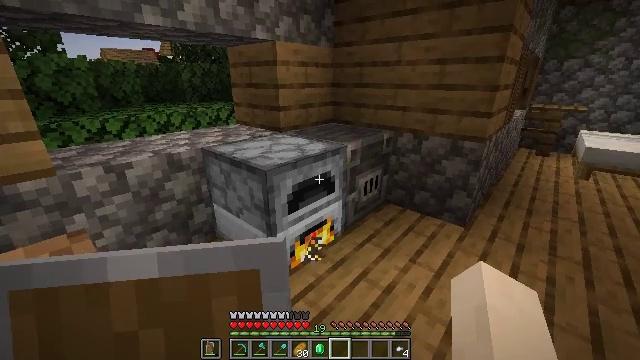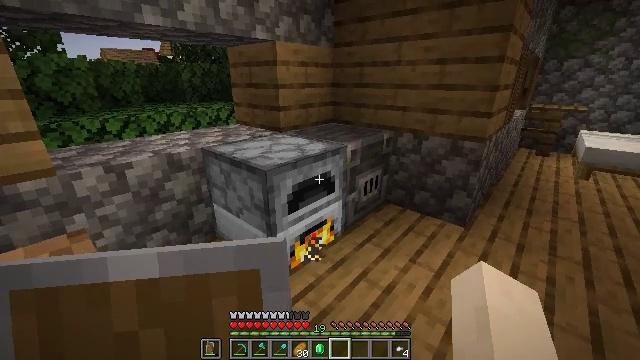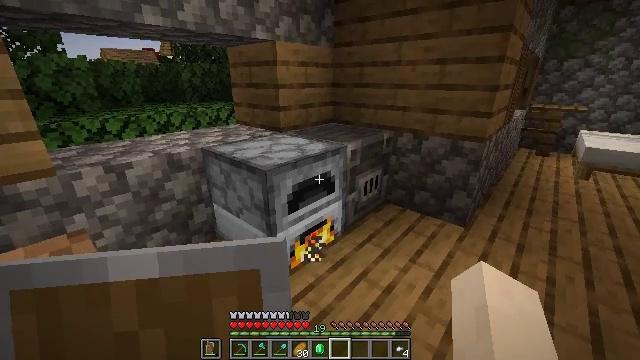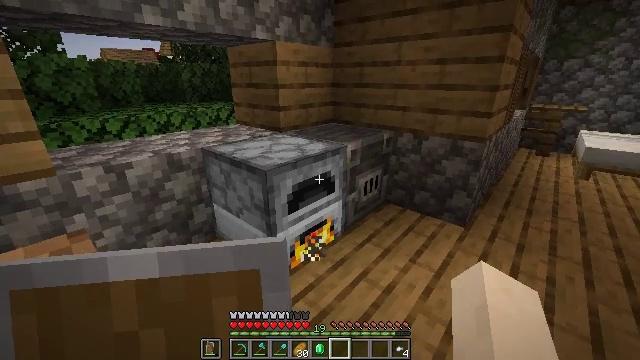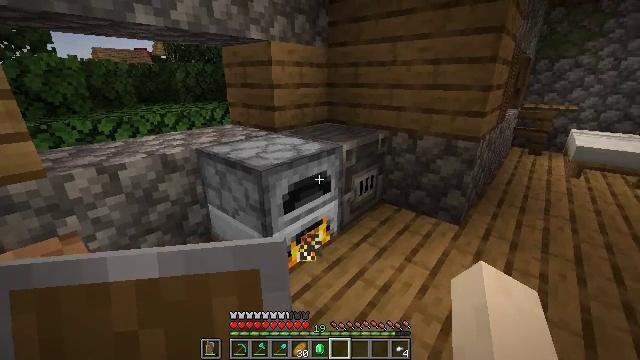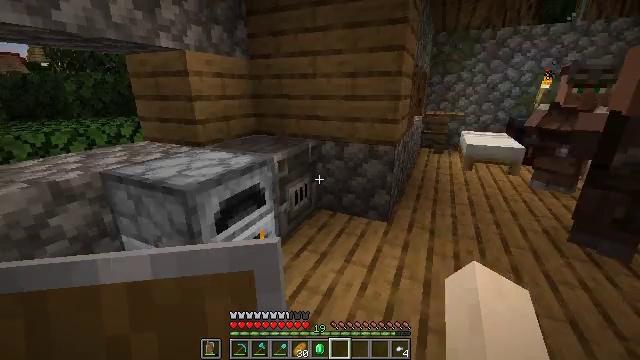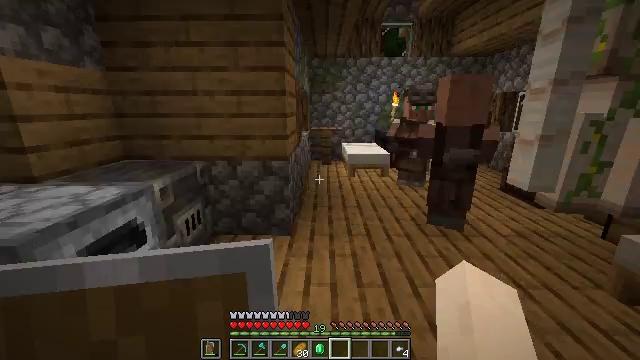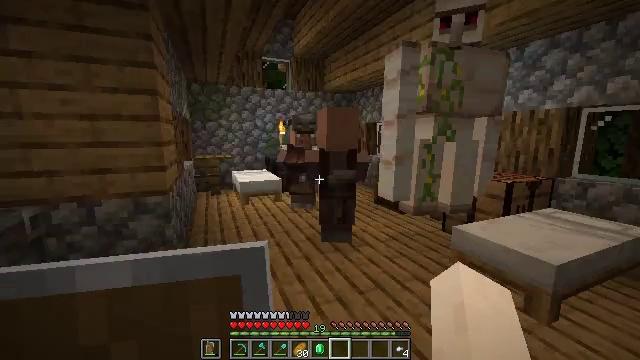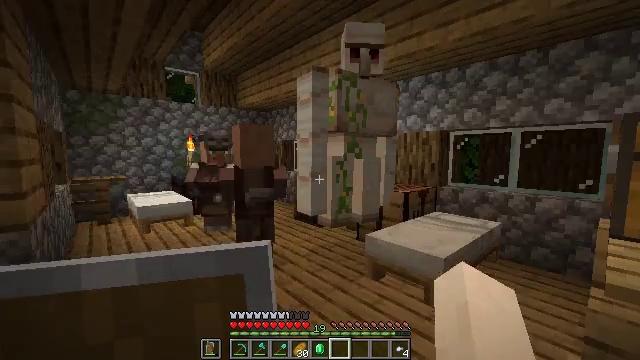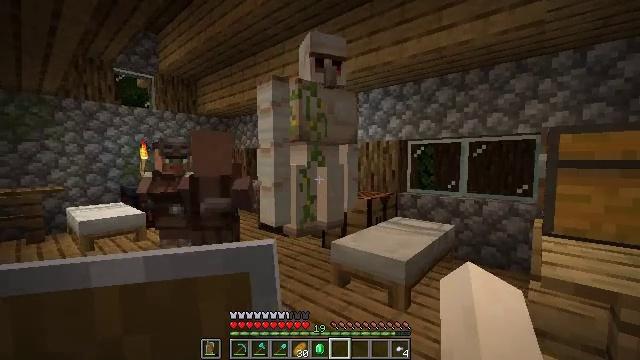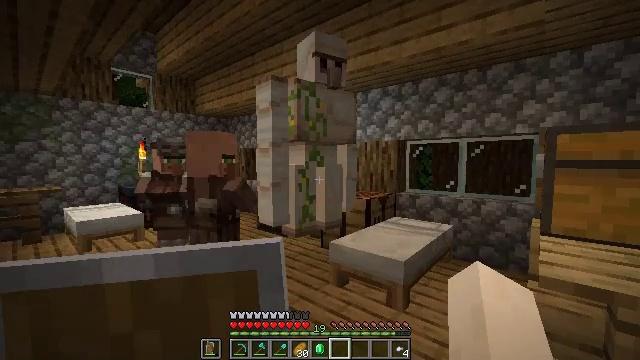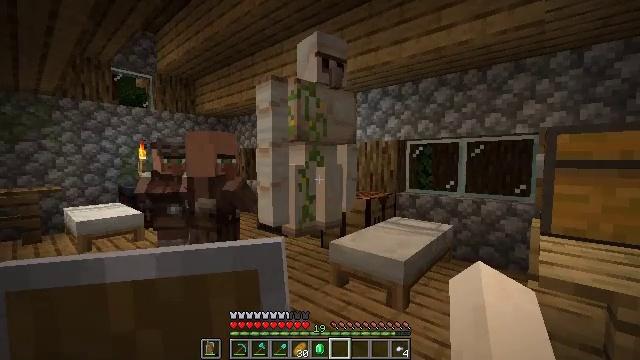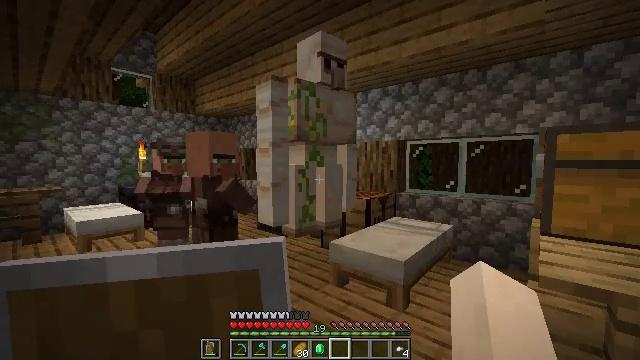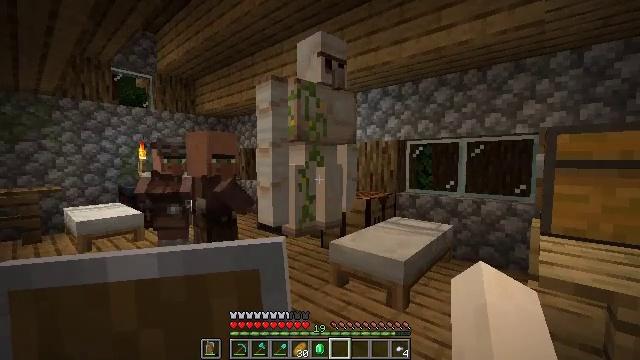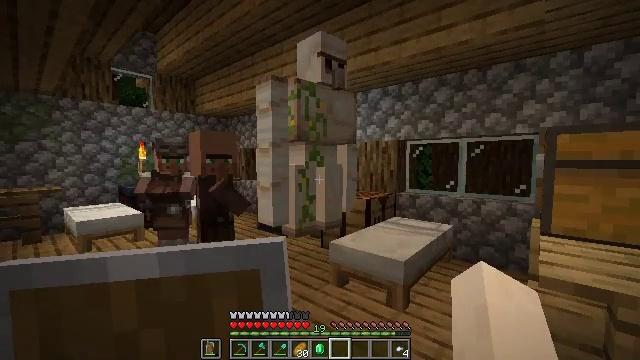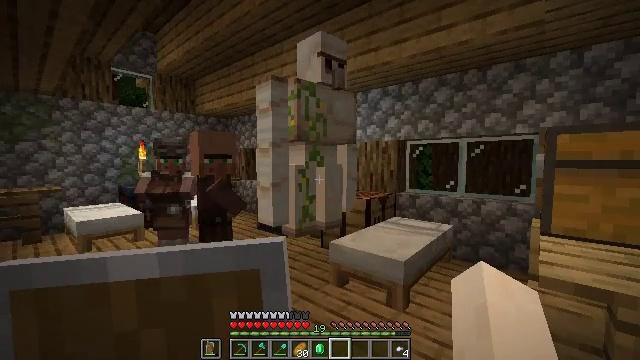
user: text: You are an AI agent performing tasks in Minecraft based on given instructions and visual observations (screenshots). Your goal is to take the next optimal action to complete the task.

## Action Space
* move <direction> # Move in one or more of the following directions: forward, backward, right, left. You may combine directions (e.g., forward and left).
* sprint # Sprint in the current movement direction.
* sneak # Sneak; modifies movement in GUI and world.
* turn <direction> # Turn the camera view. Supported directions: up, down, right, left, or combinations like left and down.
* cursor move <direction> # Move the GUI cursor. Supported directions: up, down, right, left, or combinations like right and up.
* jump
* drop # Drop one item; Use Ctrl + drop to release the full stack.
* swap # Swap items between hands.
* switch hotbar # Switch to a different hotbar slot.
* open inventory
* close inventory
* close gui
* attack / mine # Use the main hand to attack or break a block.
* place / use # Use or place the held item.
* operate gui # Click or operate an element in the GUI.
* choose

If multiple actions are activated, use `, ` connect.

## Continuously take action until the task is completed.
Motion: motion action
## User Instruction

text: With iron ingot, craft iron nugget.
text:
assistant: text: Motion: no_op
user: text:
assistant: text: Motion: no_op
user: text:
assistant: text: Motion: no_op
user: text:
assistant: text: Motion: turn right
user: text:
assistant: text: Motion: turn right and up
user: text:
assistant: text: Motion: turn right and up
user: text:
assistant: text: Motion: turn right and up
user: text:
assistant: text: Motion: turn right and up
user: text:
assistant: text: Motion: turn right and up
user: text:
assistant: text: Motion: no_op
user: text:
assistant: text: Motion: no_op
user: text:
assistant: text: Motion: no_op
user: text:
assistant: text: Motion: no_op
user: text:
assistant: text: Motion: no_op
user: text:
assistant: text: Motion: no_op
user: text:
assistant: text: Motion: no_op
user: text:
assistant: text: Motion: no_op
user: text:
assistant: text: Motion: turn left
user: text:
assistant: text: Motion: turn left
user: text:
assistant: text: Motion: turn left
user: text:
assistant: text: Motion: turn left
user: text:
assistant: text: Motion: no_op
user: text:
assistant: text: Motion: no_op
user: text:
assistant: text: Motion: no_op
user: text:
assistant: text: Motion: no_op
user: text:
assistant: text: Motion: no_op
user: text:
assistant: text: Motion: no_op
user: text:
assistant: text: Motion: no_op
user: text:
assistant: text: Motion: turn left
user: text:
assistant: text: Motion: turn left